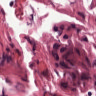
Metastatic tissue present: no